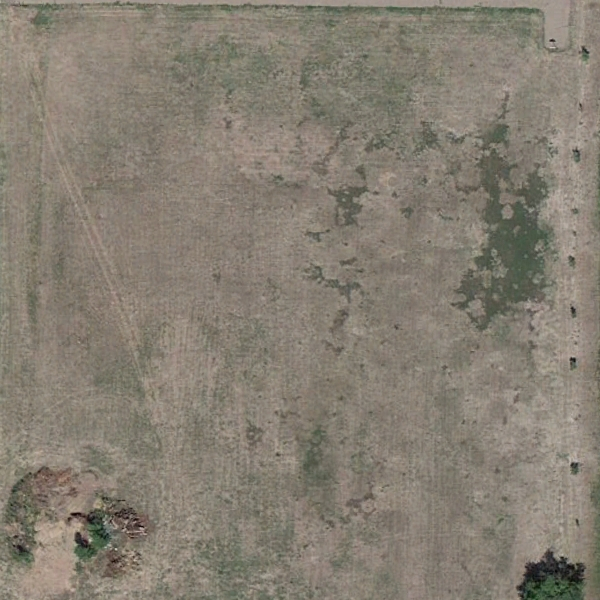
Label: BareLand